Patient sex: M
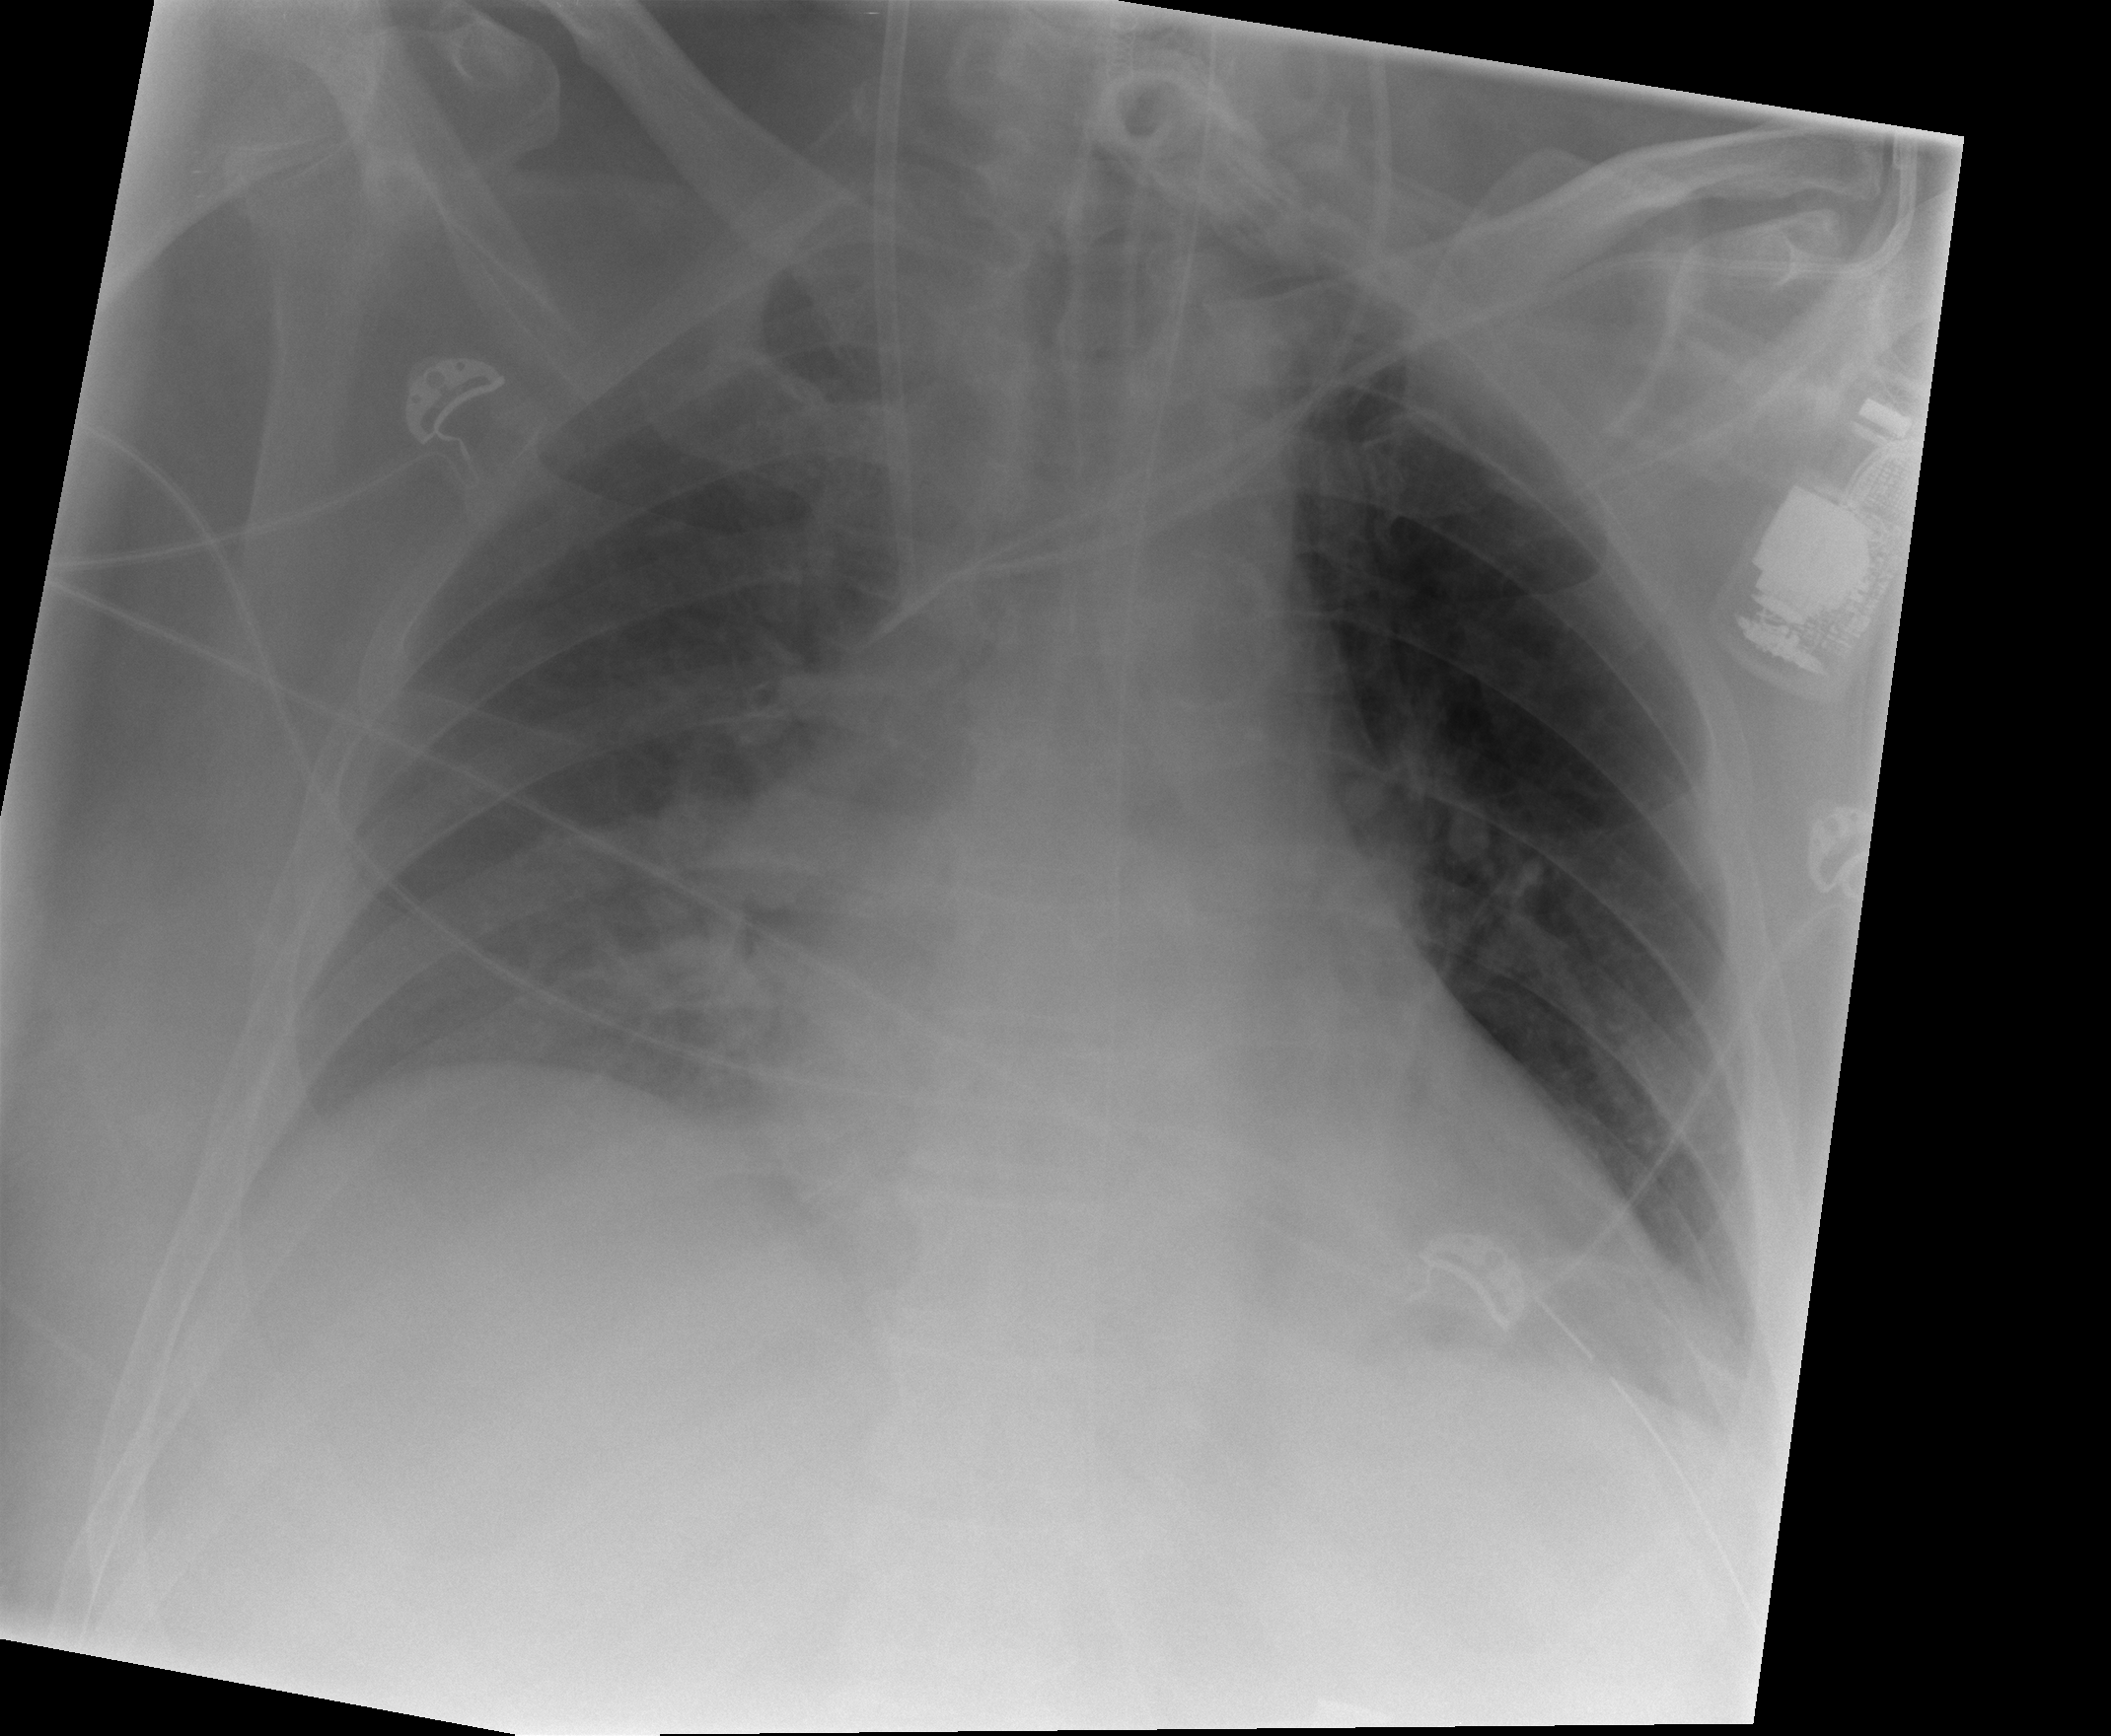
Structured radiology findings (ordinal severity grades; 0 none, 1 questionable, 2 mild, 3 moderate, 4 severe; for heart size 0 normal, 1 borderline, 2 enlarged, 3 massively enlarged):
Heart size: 2
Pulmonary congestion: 0
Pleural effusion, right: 2
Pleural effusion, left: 2
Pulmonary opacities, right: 0
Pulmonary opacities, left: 0
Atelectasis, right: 2
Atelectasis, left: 2